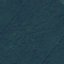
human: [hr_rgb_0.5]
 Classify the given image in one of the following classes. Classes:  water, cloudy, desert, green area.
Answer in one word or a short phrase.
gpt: green area